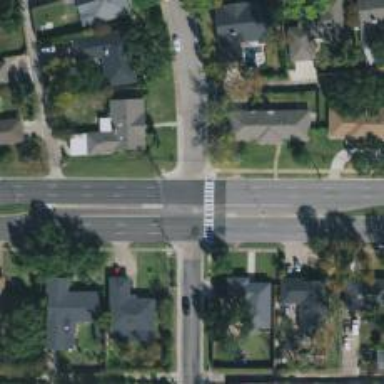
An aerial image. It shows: Secondary road.